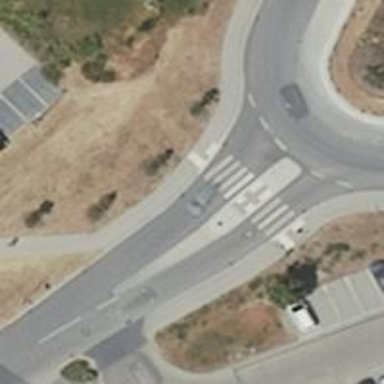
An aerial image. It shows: Uncontrolled zebra crossing on the road.